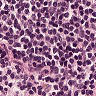
Metastatic tissue present: no